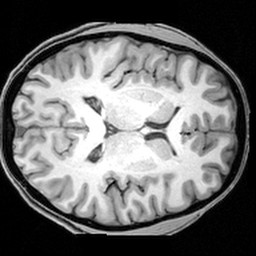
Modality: T1w
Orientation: axial
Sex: female
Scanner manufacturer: siemens
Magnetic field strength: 3 T
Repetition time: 1.9 s
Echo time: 0.00397 s